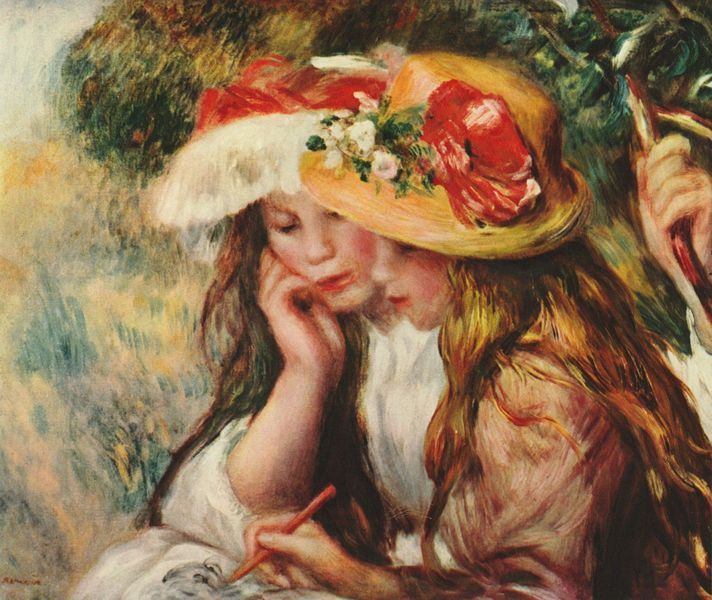
Titel: Zwei lesende Mädchen in einem Garten
Künstler: Pierre Auguste Renoir
Standort: Athen
Institution: Sammlung Niarchos
Schlagwörter: baum, blau, blätter, dunkel, gemälde, hand, himmel, laub, weiß, bäume, cezanne, gelb, grün, impressionismus, landschaft, mädchen, sitzen, äste, auguste renoir, blume, blumen, braun, bunt, finger, frankreich, haar, hintergrund, holz, hut, hüte, kleid, kleider, licht, mund, nase, pastell, profil, renoir, zeichnung, ölbild, blick, blüten, rot, wiese, expressionismus, malerei, schleife, blond, gesichter, jung, arm, augen, band, bluse, gesicht, lang, ärmel, bildnis, blicken, hände, portrait, porträt, schauen, öl, ast, natur, büsche, auge, haare, sitzend, kind, blatt, schleifen, england, kinn, lippen, rosa, kinder, stock, sommer, wangen, papier, zwei, wangenrot, farbe, romantik, sprechen, strohhut, detail, hutband, lesen, strauss, gesenkt, gesteck, masche, frühling, umriss, impression, schwestern, unscharf, fliessend, zettel, zweig, jugend, mohn, bleistift, heiter, malen, stift, weß, halbprofil, versunken, zeichnen, schreiben, schreibt, weich, griffel, süss, fantasie, vertieft, matisse, frisch, geschmückt, interessiert, sonnenhüte, füller, langes haar, erklärend, langes, nasee, pierre auguste renoir, 2, bakcne